Field crop: maize
Growth stage: 1
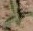
Species: atriplex